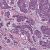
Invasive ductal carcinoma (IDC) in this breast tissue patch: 1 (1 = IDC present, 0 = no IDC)